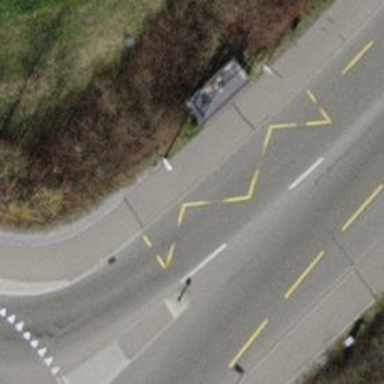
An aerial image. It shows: Platform for public transport. The platform is located by the road.